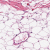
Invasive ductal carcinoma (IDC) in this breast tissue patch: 0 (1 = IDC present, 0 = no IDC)